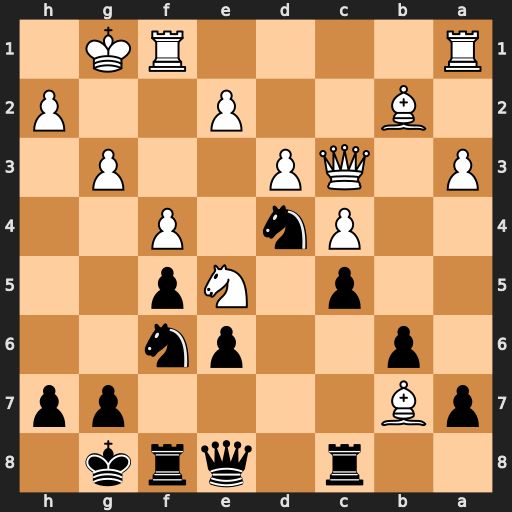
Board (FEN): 2r1qrk1/pB4pp/1p2pn2/2p1Np2/2Pn1P2/P1QP2P1/1B2P2P/R4RK1
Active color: b
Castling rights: -
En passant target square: -
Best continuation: Nxe2+ Kg2 Nxc3